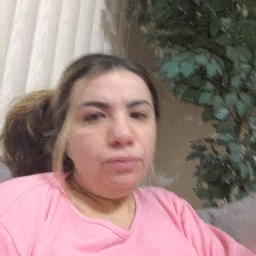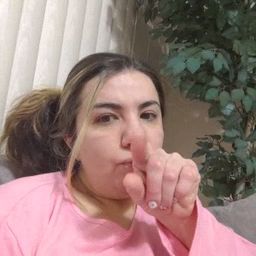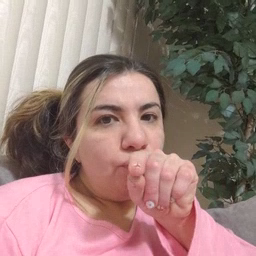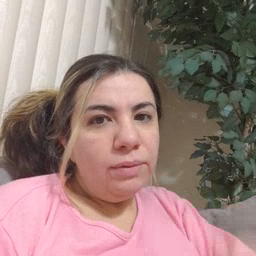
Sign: bird